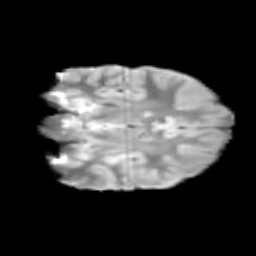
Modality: T2w
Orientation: coronal
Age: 9
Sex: male
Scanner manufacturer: siemens
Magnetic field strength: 3 T
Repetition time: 3.8 s
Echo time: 0.07 s